Field crop: tomato
Growth stage: 1
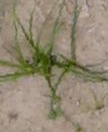
Species: cyperus